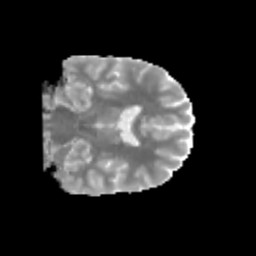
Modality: MD
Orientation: coronal
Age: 13
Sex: male
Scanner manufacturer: siemens
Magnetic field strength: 3 T
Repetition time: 3.8 s
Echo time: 0.07 s